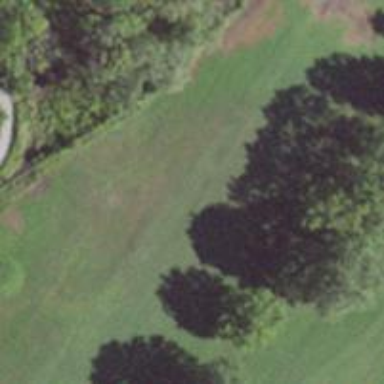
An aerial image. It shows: View of golf hole.